Question: I have a normal HTML link, like '<a href="#">Link</a>'. In my stylsheet, I have set that link to 'display: inline-block;' because I have to push it around a bit to match the layout.
The 'font-style' is set to 'italic'.
This leads to the following problem: Because the text is set in italics, the last letter of the linked word exceeds the box around the link. Because of that, Safari & Chrome "cut up" a color change on hover. See that screenshot where I assigned a background color to the link to make it more clear.

The normal link color is the light one, the blue one is the hover color.
Firefox manages this correctly without cutting anything up.
Setting a padding for the link would probably be the simplest solution, but I feels like a workaround for me. Is there any other solution?
<URL>
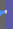
Answer: You could always add padding to the italic class, something like:
'''
a{
display: inline-block;
font-style: italic;
font-size: 100pt;
background-color: red;
color: white;
padding: 0 10px;
}
'''
would give you this: <URL>.
You could also take Kamo's suggestion, although I'd modify it slightly and do this:
'''
#prob:after{
content: 'a0';
font-size: 18pt;
}
'''
giving you: <URL>.